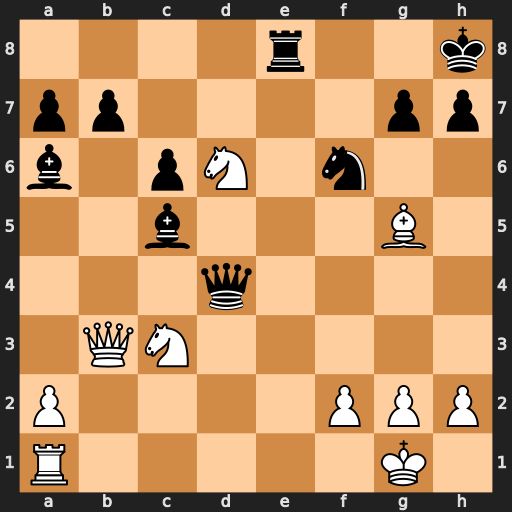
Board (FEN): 4r2k/pp4pp/b1pN1n2/2b3B1/3q4/1QN5/P4PPP/R5K1
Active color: w
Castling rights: -
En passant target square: -
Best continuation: Nf7+ Kg8 Nh6+ Kh8 Qg8+ Nxg8 Nf7#